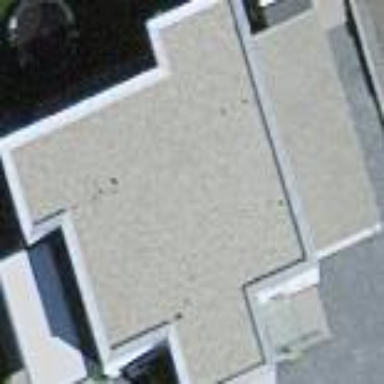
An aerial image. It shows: Building.